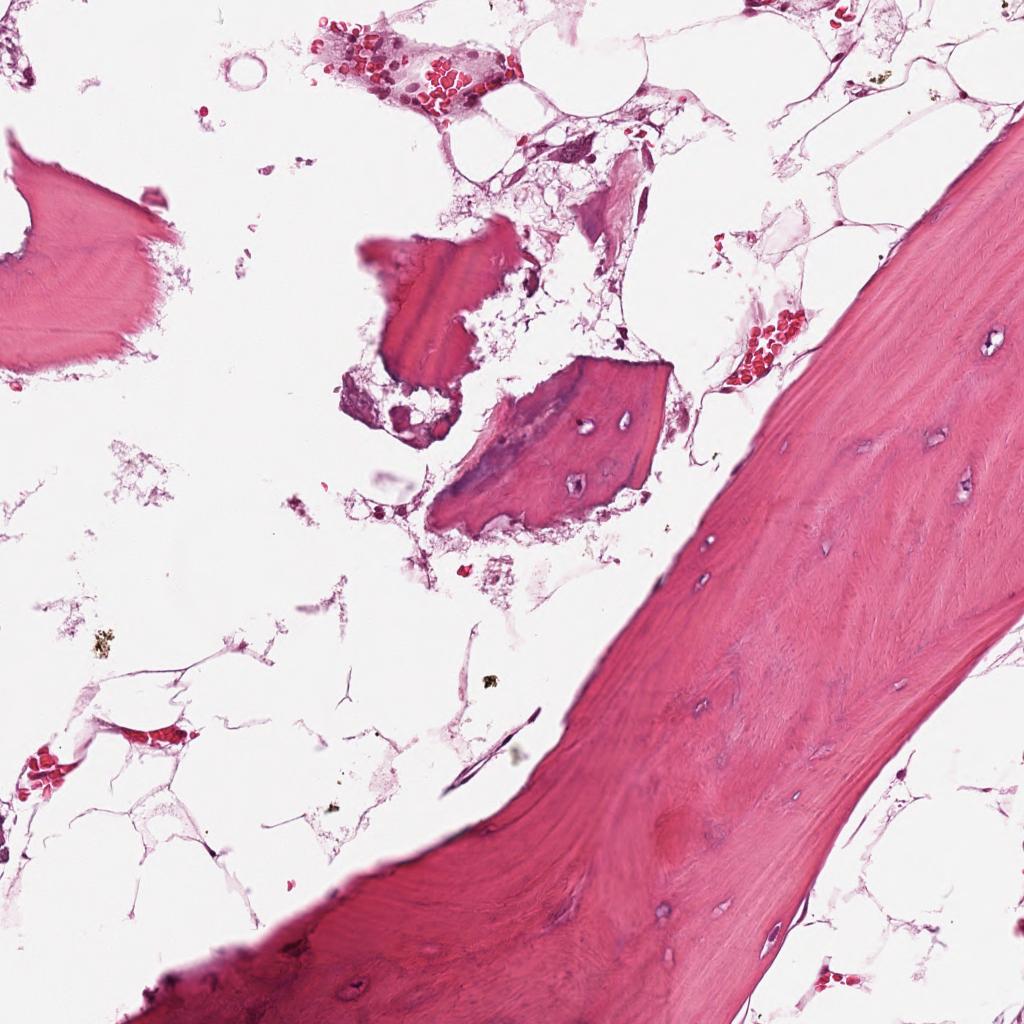
Label: Non-Tumor